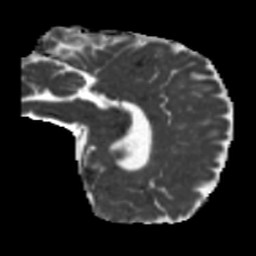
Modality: MD
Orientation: sagittal
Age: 46
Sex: male
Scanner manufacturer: siemens
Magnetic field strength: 3 T
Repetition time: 5.25 s
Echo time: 0.08 s